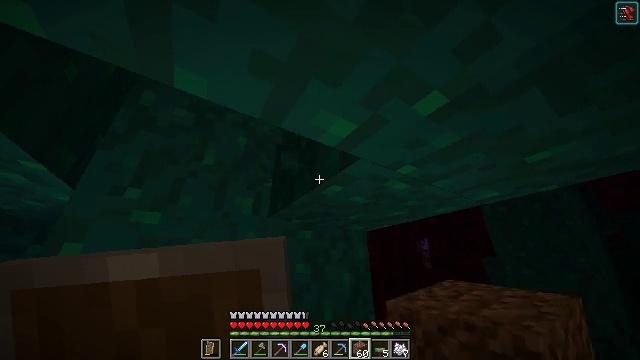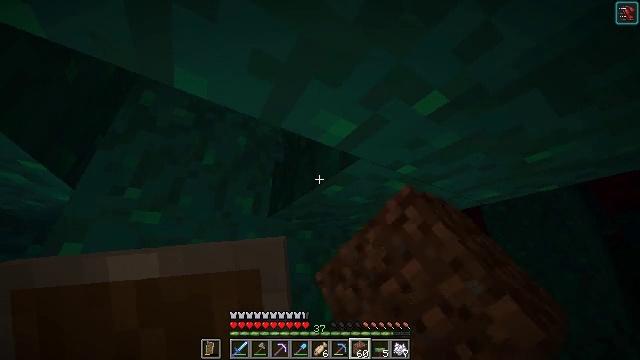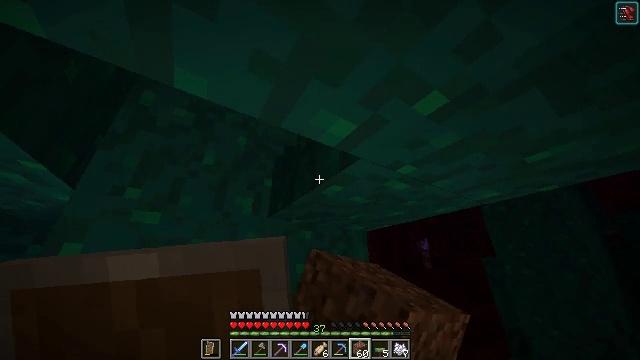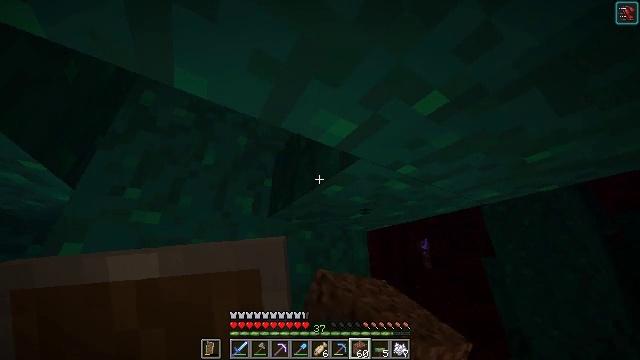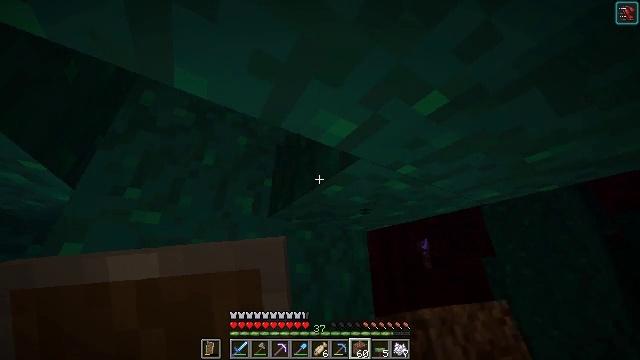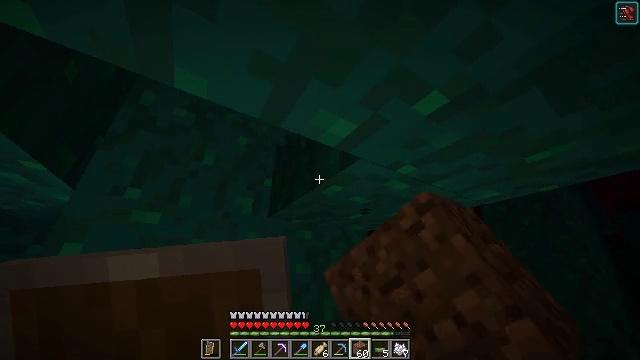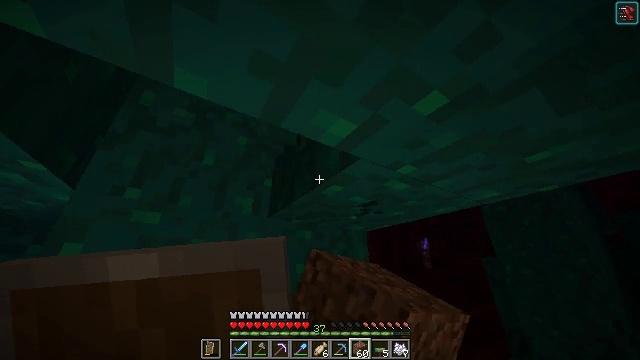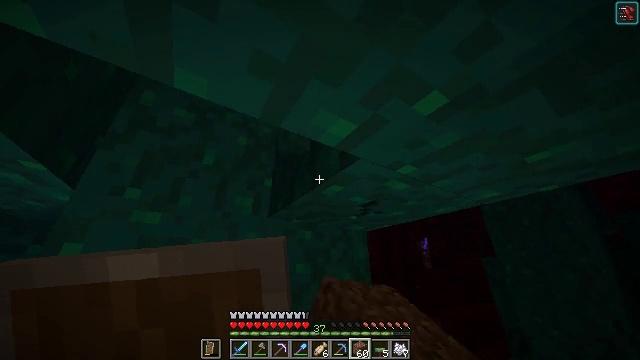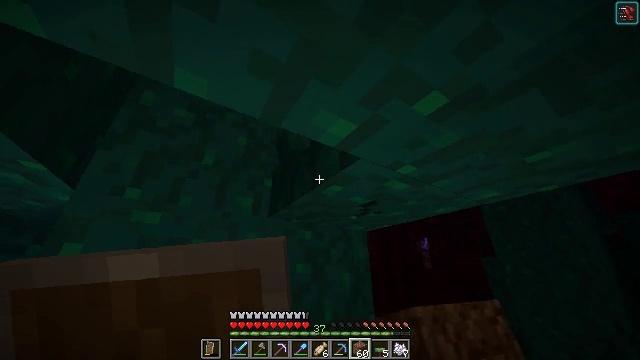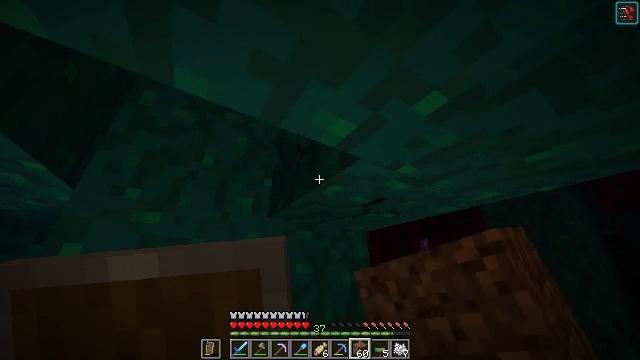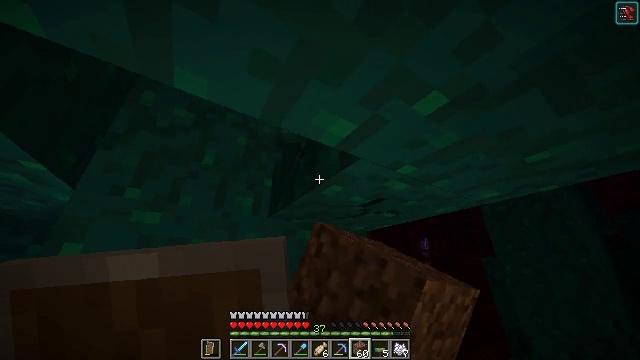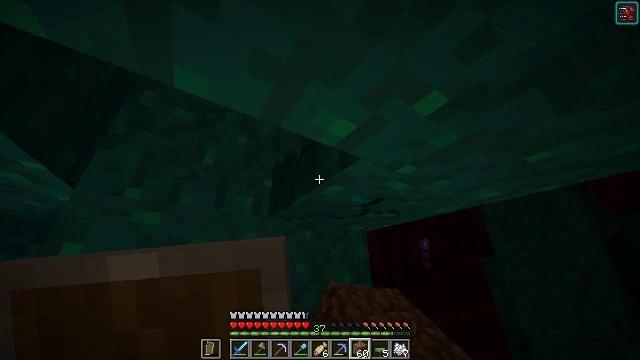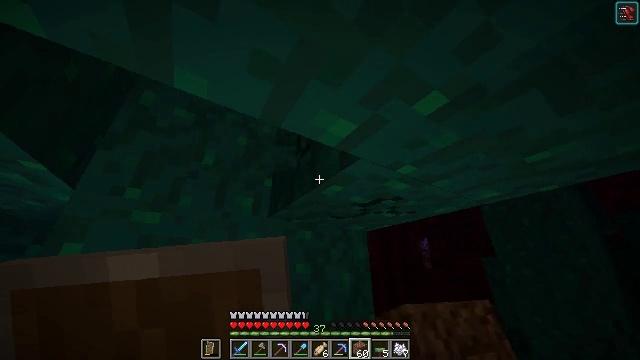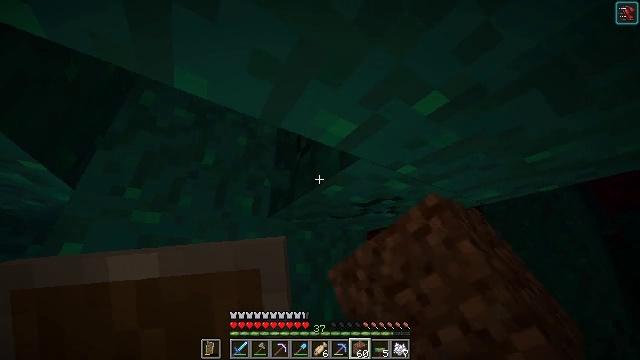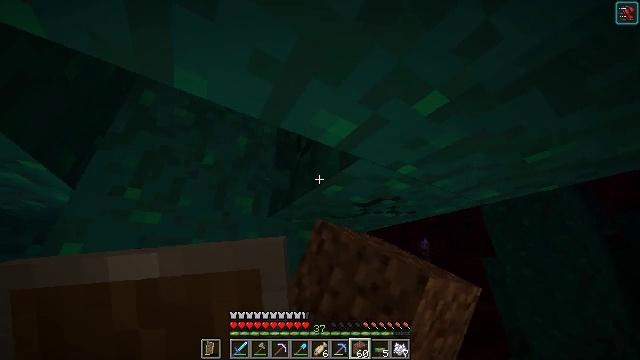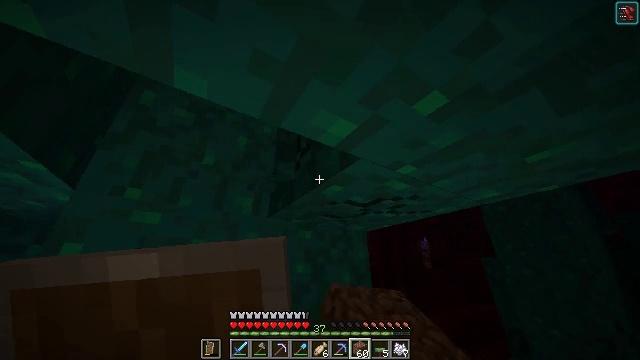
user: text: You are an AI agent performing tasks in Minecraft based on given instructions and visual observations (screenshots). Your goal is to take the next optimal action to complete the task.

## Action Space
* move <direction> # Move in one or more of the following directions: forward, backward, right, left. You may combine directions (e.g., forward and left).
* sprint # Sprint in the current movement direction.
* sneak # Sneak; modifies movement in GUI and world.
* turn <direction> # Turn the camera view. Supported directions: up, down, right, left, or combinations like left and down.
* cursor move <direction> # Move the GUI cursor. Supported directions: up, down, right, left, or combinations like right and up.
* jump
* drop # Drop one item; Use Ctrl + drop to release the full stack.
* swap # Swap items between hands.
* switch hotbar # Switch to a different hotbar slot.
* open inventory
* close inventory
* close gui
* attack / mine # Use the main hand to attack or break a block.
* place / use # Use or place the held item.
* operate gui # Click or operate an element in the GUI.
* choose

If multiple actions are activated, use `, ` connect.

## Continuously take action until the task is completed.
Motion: motion action
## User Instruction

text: Break the warped wart block.
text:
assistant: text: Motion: attack / mine
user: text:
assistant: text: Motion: attack / mine
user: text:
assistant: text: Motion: attack / mine
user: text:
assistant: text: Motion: attack / mine
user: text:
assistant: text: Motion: attack / mine
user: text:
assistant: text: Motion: attack / mine
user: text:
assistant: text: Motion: attack / mine
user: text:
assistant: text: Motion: attack / mine
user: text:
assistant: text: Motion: attack / mine
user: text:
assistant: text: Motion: attack / mine
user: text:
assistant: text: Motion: attack / mine
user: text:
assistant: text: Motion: attack / mine
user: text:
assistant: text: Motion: attack / mine
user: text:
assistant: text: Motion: attack / mine
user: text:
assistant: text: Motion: attack / mine
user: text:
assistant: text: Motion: attack / mine
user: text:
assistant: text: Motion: attack / mine
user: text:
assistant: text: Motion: attack / mine
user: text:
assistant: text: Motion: attack / mine
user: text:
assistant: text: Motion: attack / mine
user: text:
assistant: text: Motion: attack / mine
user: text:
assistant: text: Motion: attack / mine
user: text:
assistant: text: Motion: attack / mine
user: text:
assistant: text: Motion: attack / mine
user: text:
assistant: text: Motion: attack / mine
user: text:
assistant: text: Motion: attack / mine
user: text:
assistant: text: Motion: attack / mine
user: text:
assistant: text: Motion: attack / mine
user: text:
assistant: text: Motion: attack / mine
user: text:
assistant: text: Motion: attack / mine